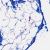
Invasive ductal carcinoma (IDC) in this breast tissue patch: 0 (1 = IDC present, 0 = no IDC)